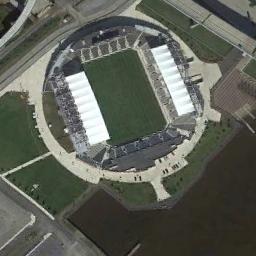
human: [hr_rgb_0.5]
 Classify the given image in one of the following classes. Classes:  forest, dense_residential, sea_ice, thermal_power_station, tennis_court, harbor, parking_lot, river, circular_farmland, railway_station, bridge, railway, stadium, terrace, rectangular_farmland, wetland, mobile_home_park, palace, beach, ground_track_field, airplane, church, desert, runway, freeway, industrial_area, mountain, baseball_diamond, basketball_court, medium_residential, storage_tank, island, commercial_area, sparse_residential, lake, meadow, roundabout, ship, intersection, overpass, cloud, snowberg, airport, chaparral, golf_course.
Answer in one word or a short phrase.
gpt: stadium